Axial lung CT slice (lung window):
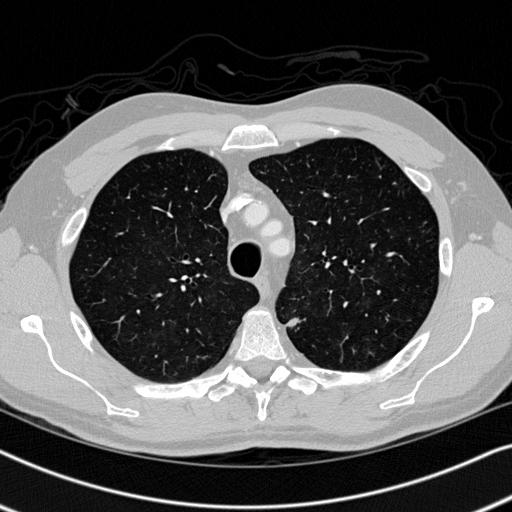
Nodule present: yes
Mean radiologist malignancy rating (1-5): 2.333